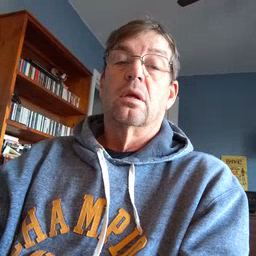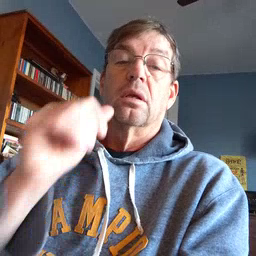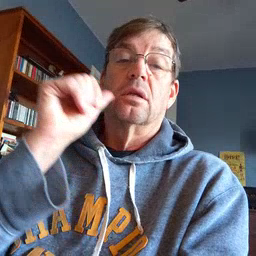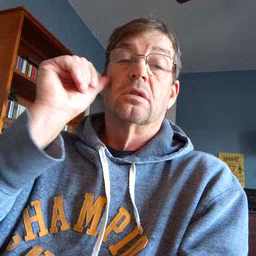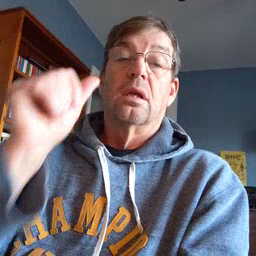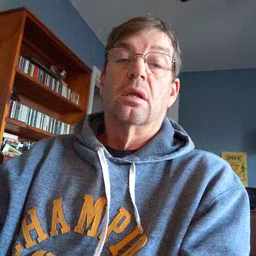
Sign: yesterday